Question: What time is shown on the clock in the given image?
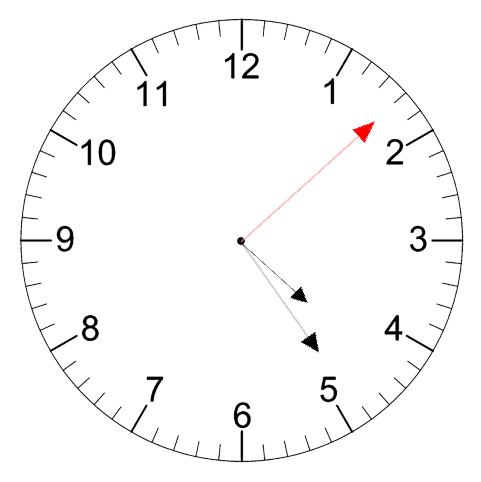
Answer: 04:24:08